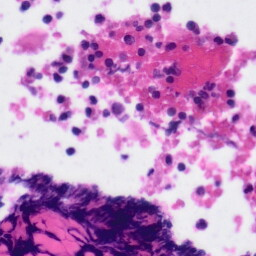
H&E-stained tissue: Tonsil